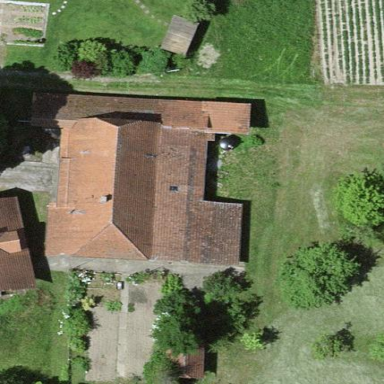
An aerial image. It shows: Farmyard area.